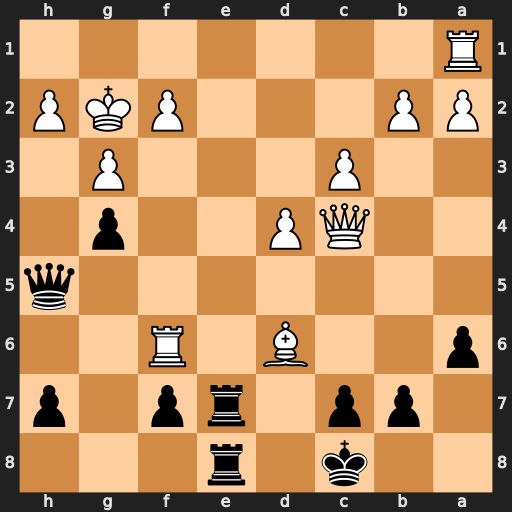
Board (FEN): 2k1r3/1pp1rp1p/p2B1R2/7q/2QP2p1/2P3P1/PP3PKP/R7
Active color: b
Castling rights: -
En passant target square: -
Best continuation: Qh3+ Kh1 Re1+ Rxe1 Rxe1+ Qf1 Rxf1#